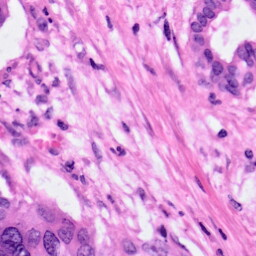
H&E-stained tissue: Pancreatic